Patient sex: F
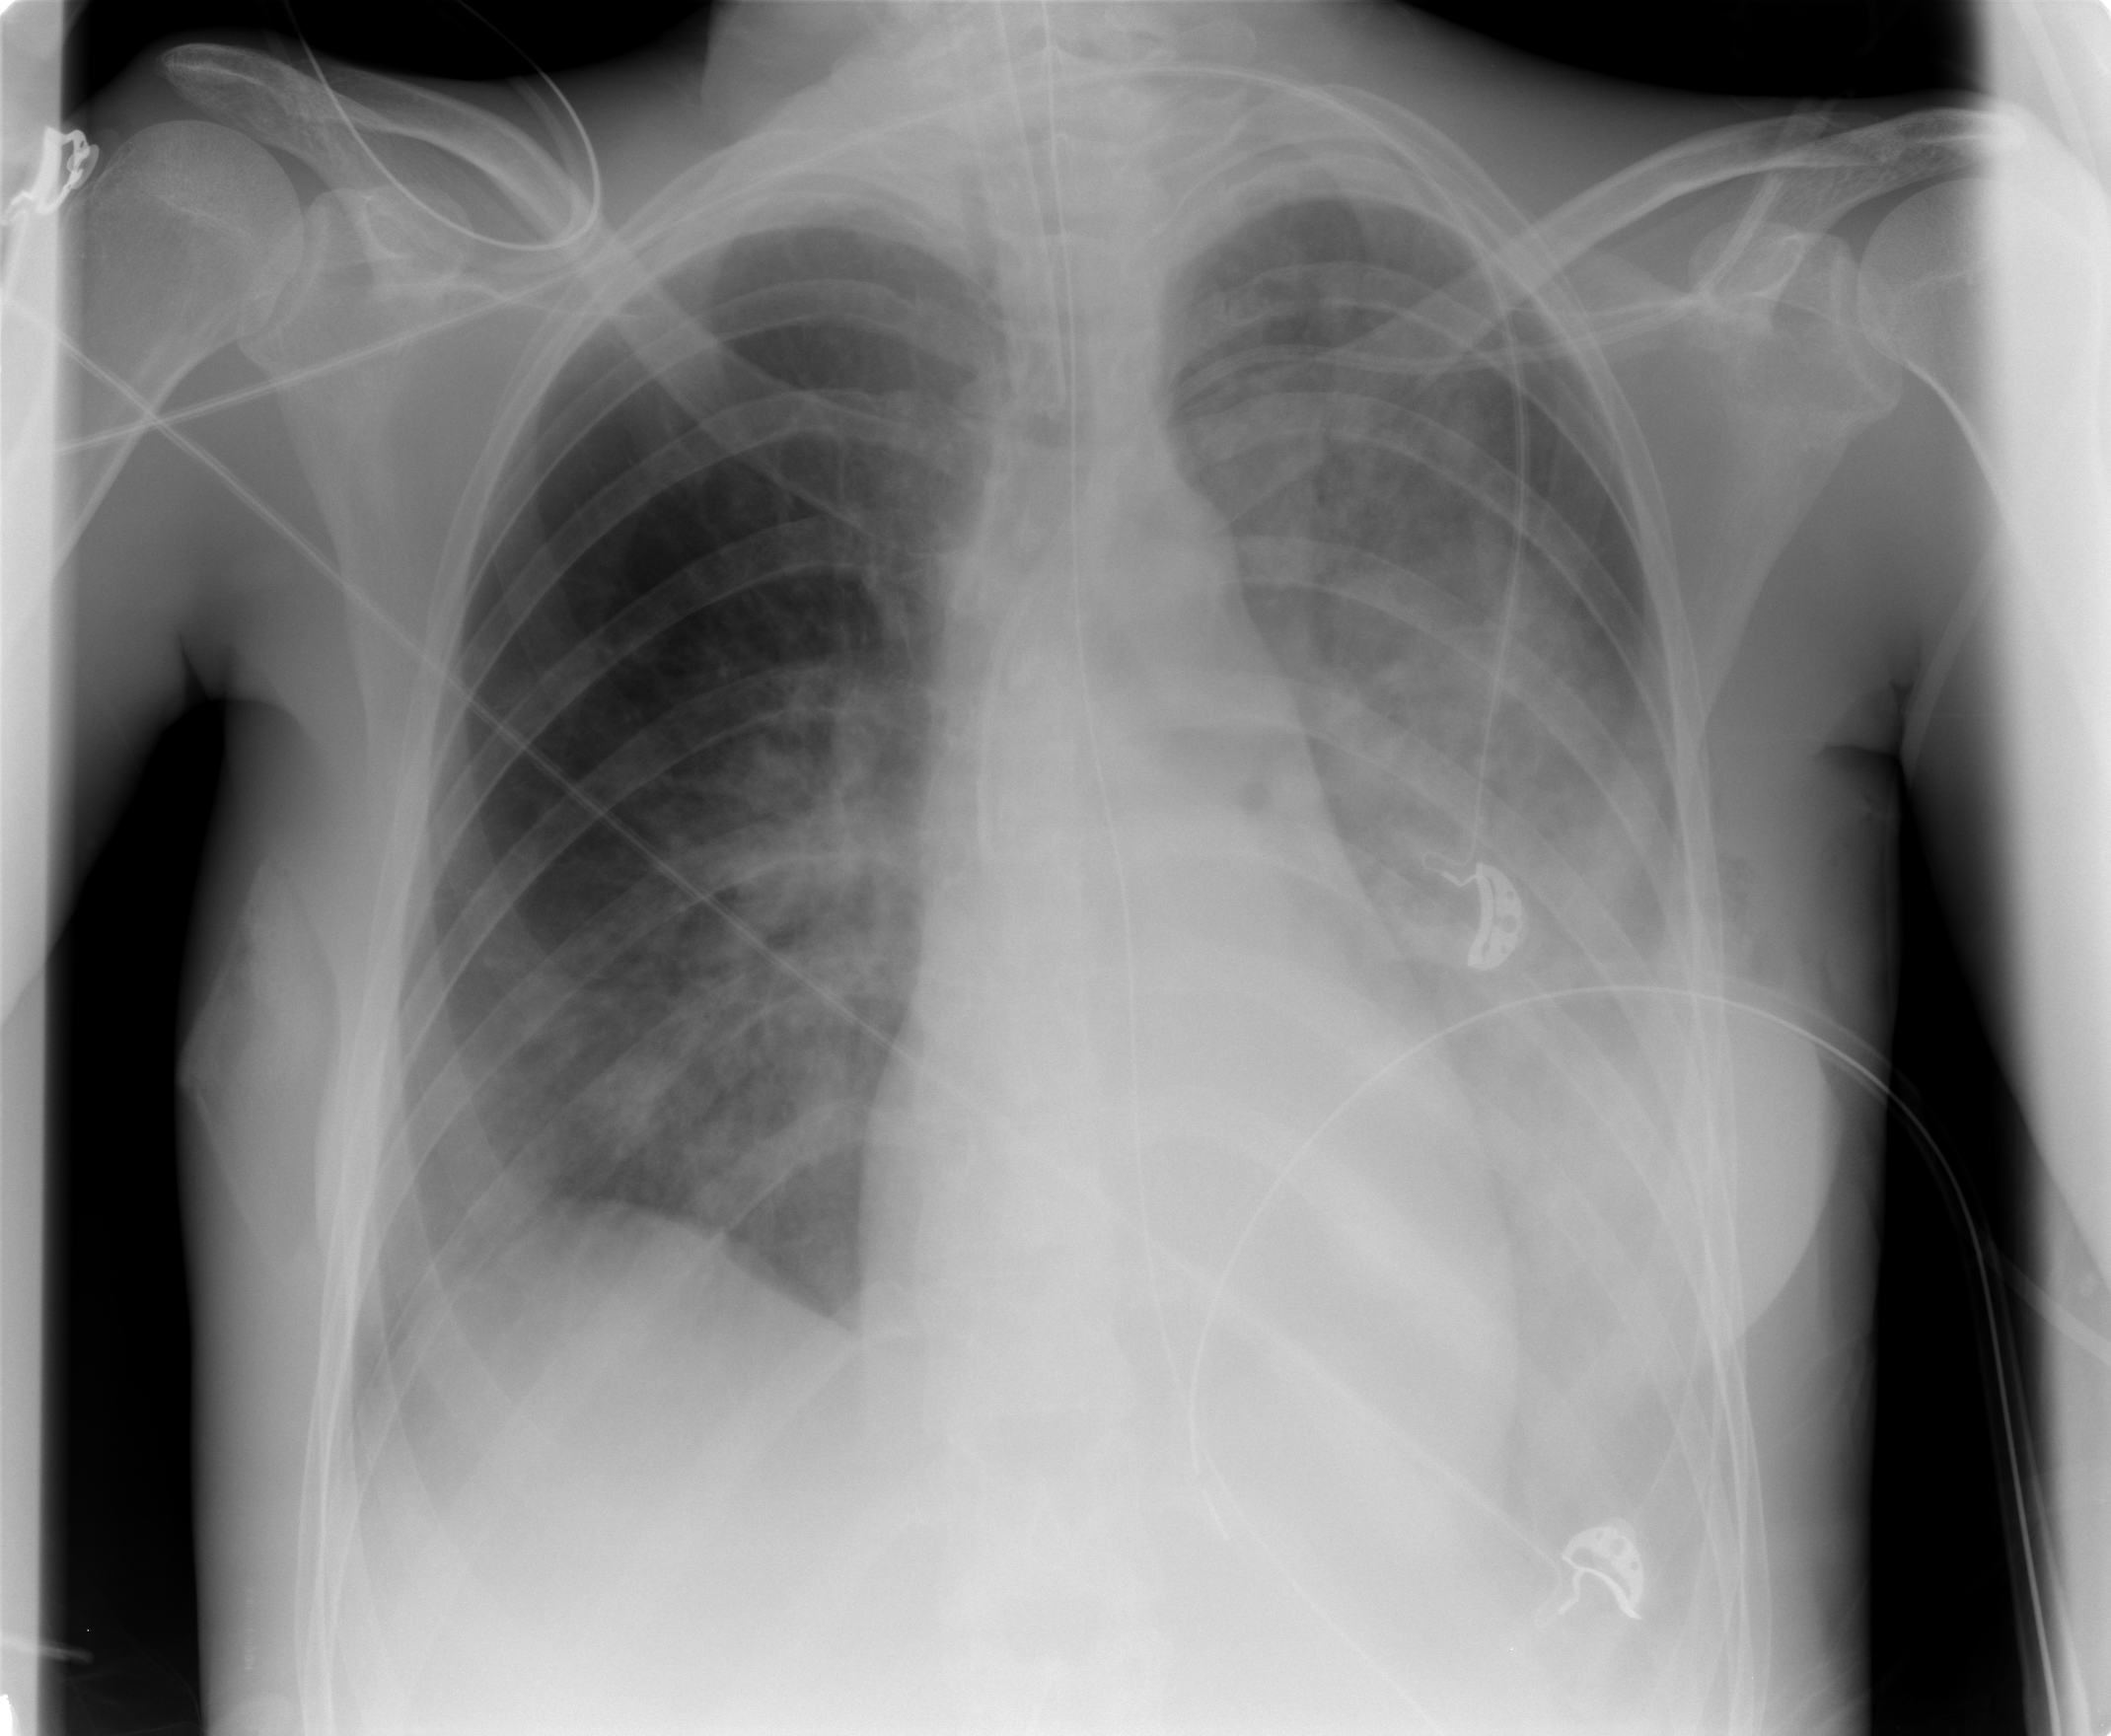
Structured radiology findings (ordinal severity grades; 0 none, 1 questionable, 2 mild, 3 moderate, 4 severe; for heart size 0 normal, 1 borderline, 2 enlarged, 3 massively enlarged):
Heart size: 0
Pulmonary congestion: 1
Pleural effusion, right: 0
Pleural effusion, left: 3
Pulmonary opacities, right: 2
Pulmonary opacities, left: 2
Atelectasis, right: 0
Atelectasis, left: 3